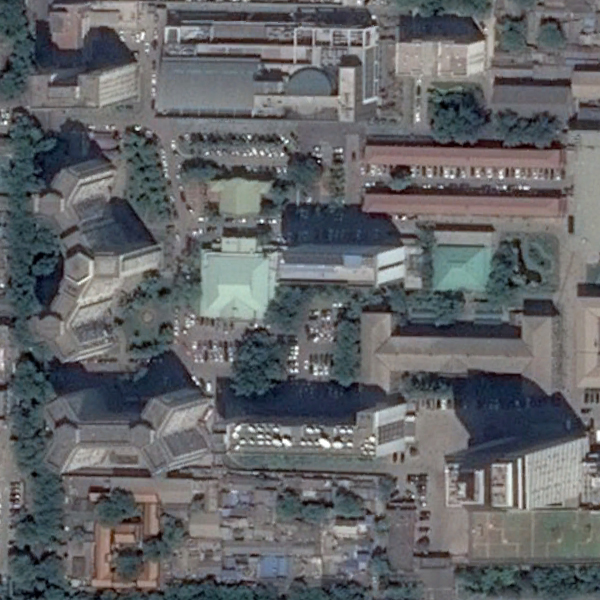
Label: Commercial